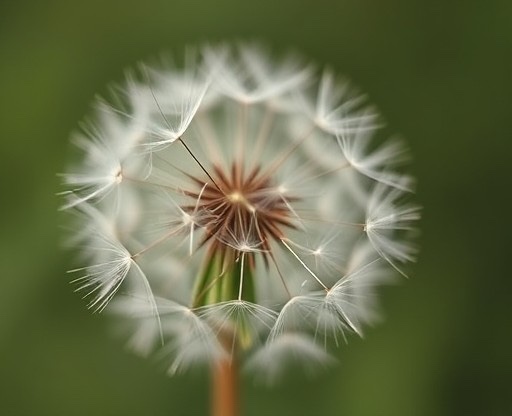
Category: New Baby